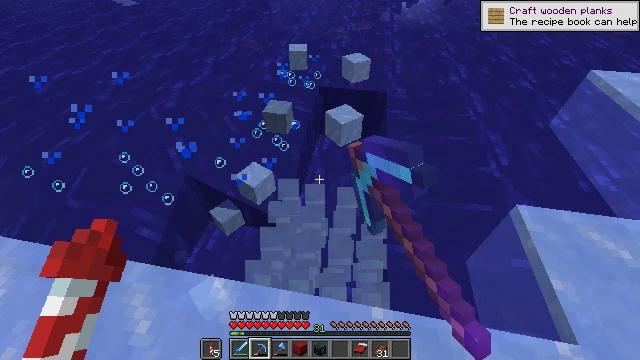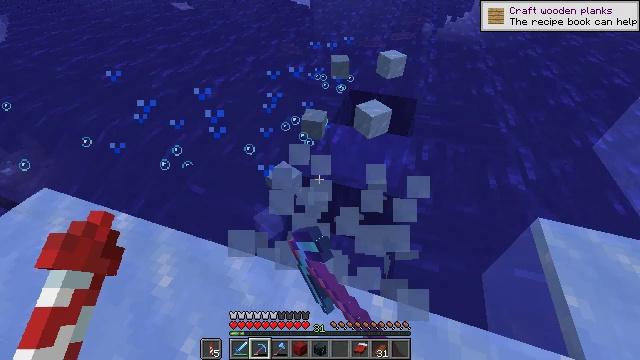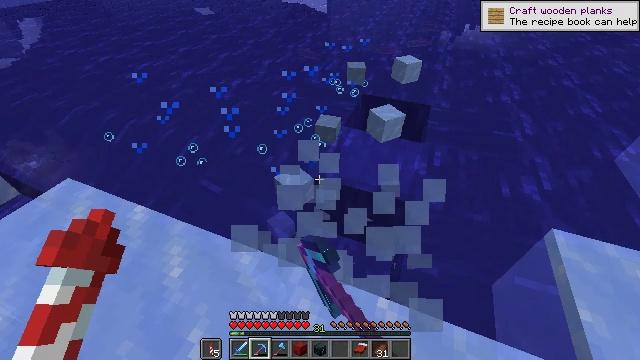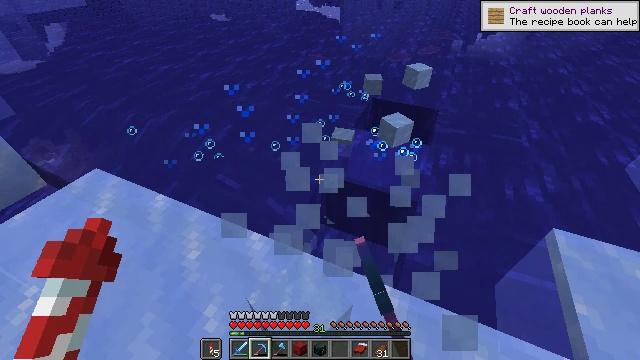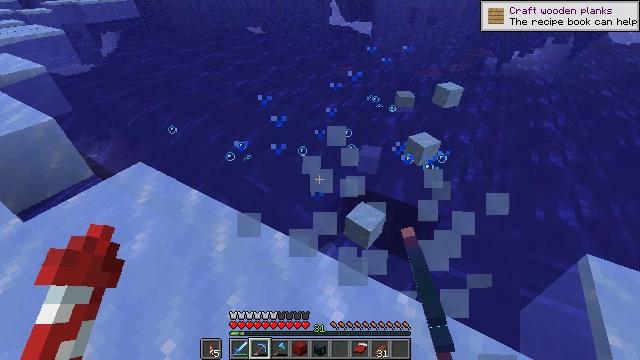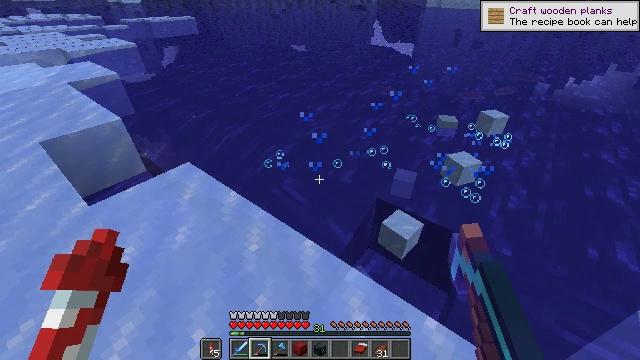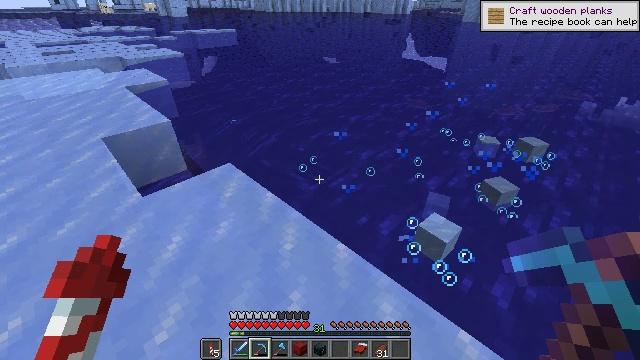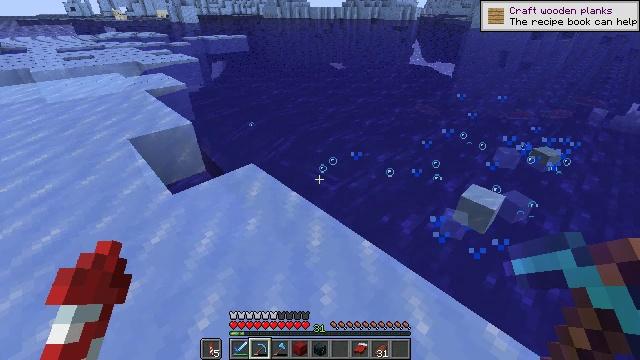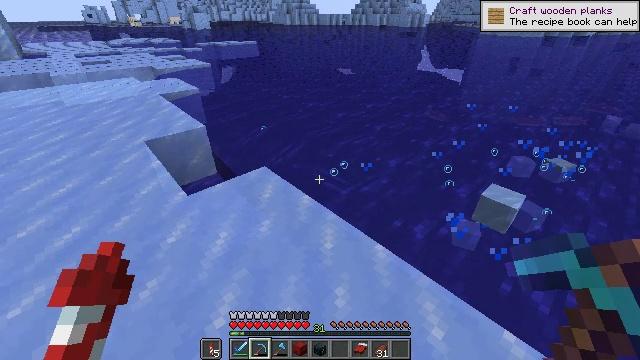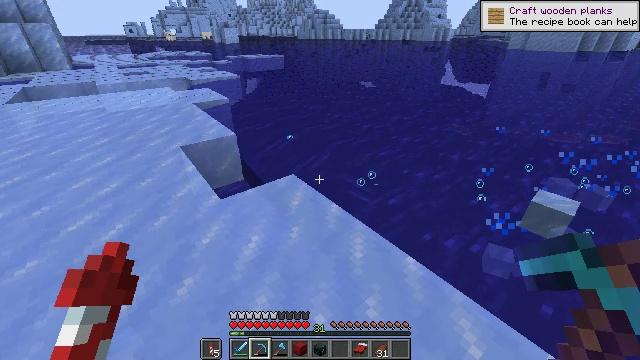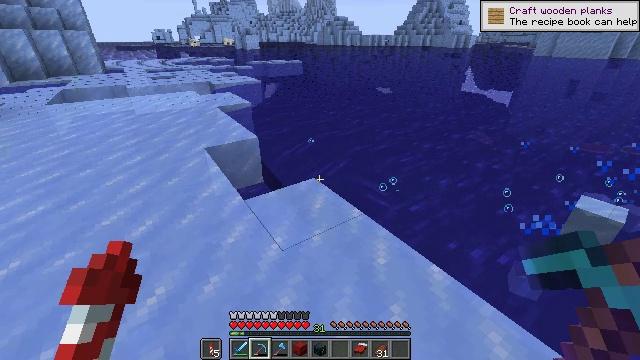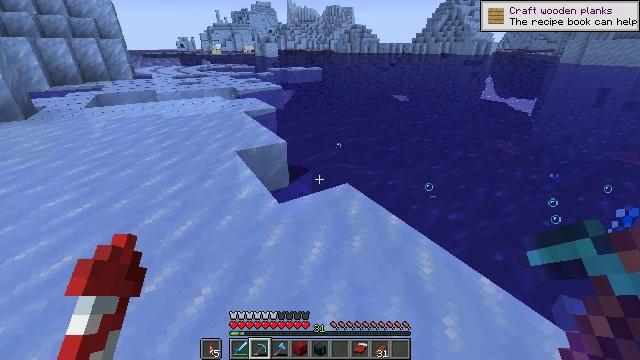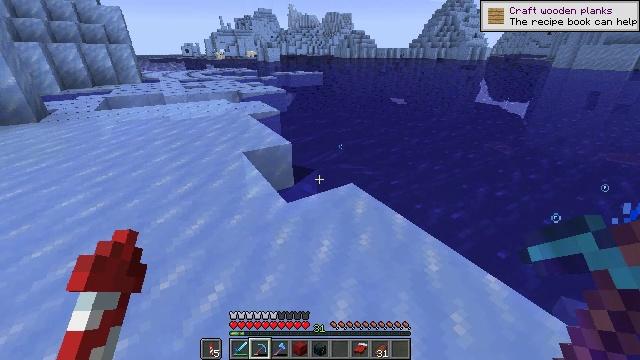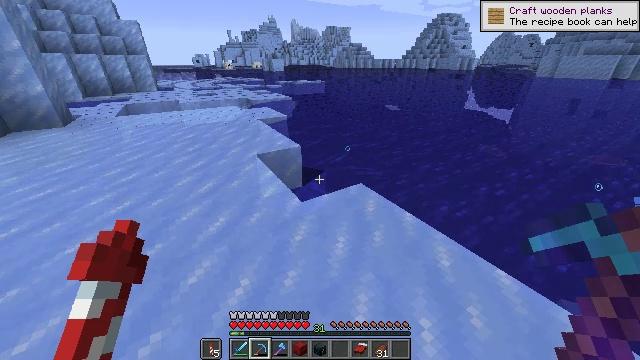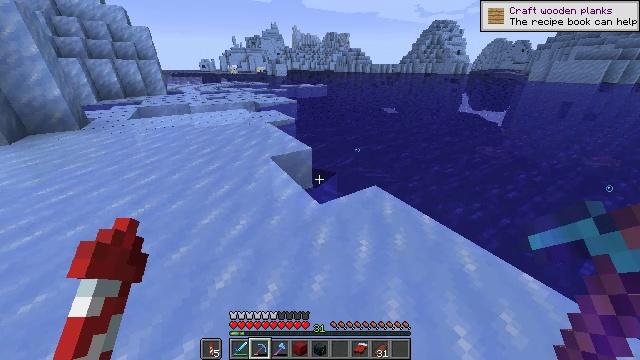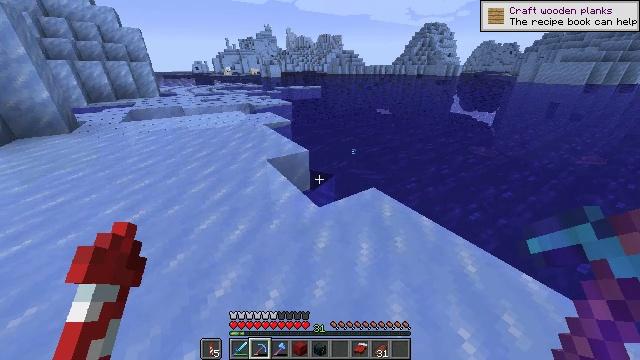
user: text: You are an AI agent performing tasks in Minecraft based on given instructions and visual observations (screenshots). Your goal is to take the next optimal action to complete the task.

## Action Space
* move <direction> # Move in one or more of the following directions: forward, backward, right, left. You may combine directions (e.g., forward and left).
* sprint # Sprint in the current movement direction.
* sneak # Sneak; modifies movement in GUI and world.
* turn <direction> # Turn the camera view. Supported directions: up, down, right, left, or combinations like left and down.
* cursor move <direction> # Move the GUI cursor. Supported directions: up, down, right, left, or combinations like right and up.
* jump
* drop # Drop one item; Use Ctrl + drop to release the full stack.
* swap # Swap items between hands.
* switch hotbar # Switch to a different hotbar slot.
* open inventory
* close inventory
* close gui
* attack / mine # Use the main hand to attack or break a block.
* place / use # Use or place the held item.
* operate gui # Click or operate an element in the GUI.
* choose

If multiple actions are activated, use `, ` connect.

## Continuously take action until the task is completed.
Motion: motion action
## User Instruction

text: Mine the ice block.
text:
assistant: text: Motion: move back, turn left and up, attack / mine
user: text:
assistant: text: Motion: move back and move left, turn left and up, attack / mine
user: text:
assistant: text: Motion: move back and move left, turn left and up, attack / mine
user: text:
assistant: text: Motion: move back and move left, turn left and up, attack / mine
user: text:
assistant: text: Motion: move left, turn left and up, attack / mine
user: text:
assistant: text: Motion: move left, turn left and up
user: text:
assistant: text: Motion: move left, turn left and up
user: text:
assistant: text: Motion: move left, turn left and up
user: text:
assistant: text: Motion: move forward and move left, turn left and up
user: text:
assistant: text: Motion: move forward and move left, turn left and up
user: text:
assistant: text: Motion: move forward and move left, sprint, turn left and up
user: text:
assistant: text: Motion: move forward and move left, sprint
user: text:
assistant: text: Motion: move forward and move left, sprint
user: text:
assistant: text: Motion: move forward and move left, sprint
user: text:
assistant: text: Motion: move forward and move left, sprint, turn right
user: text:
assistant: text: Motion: move forward and move left, sprint, turn right
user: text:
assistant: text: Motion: move forward and move left, sprint, turn right
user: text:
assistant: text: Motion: move forward and move left, sprint
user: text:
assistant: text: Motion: move forward and move left, sprint, turn right
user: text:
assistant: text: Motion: move forward and move left, sprint
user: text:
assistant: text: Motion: move forward and move left, sprint, turn right
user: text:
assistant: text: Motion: move forward and move left, sprint, turn right
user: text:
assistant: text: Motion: move forward and move left, sprint, turn right
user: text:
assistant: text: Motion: move forward and move left, sprint, turn right
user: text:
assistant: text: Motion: move forward and move left, sprint, turn right
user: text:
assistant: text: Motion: move forward and move left, sprint, attack / mine
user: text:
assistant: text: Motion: move forward and move left, sprint, attack / mine
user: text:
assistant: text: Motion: move forward and move left, sprint, attack / mine
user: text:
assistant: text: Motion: move forward and move left, sprint, attack / mine
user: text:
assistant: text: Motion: move forward and move left, sprint, attack / mine